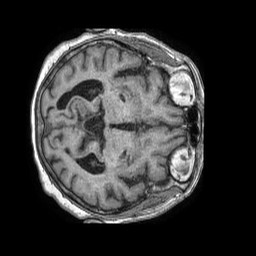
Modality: T1w
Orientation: axial
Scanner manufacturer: philips
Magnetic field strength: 1.5 T
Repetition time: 0.007515 s
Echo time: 0.003414 s